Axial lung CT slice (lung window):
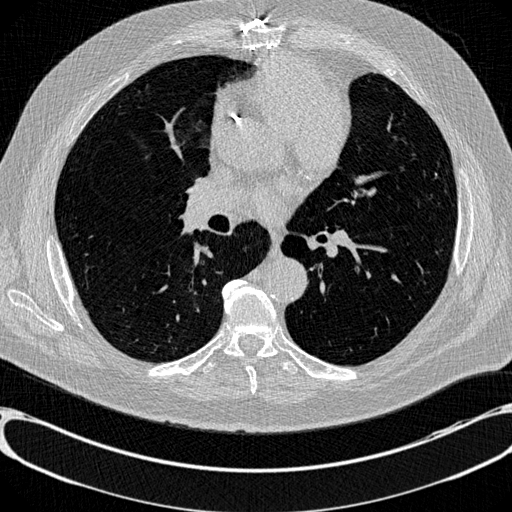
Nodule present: no